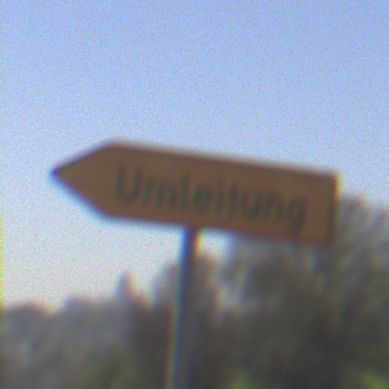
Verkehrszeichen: UmleitungswegweiserLinksweisend
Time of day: Midday
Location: Outdoor (Nature)
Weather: Clear
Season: NotSpecified
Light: Natural